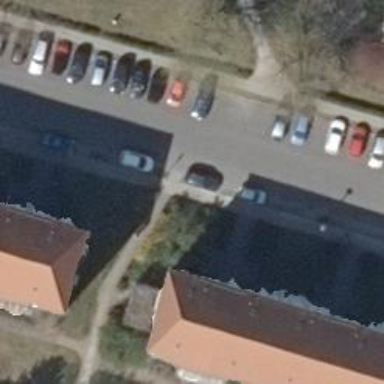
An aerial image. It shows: Paved footway.